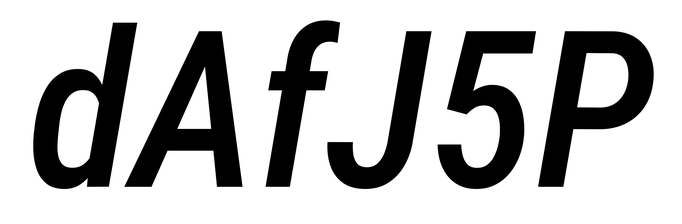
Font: Roboto-Italic_Condensed_Medium_Italic